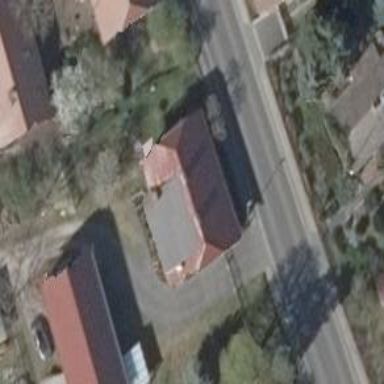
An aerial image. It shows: House with red half-hipped roof oriented along.